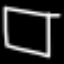
Label: square